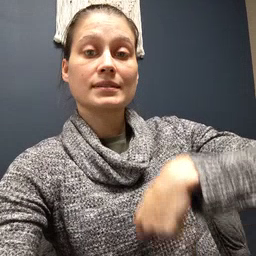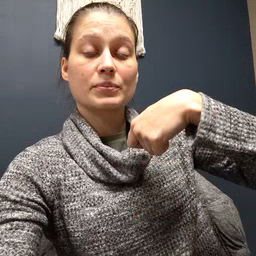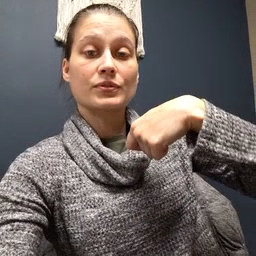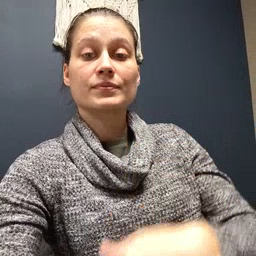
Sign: zipper